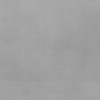
Label: dusty